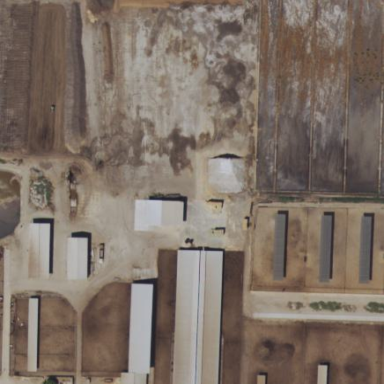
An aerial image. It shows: Farmyard area.